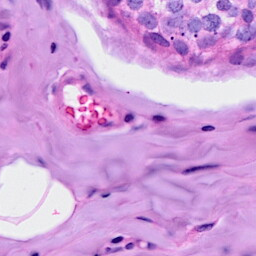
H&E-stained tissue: Breast